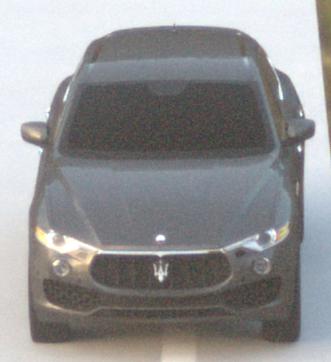
Make: Maserati
Model: Levante GT Hybrid
Detailed model: Levante
Model produced from: 2021/07
Model produced until: 2022/10
Doors: 4
Color: gray
Road condition: dry road
Daytime: sunrise or sunset
Contrast: low contrast